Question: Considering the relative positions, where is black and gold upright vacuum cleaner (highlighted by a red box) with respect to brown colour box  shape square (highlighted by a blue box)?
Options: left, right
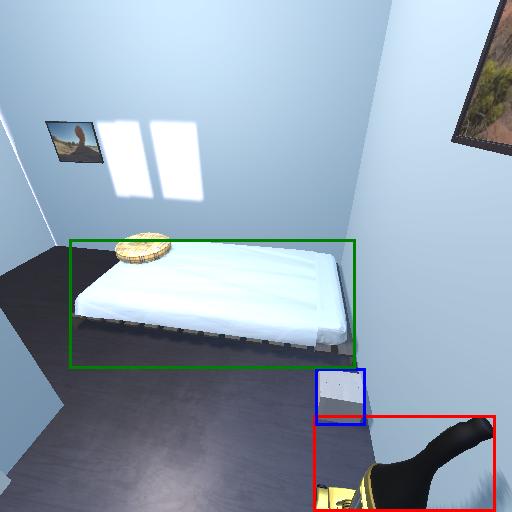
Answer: left